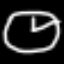
Label: clock